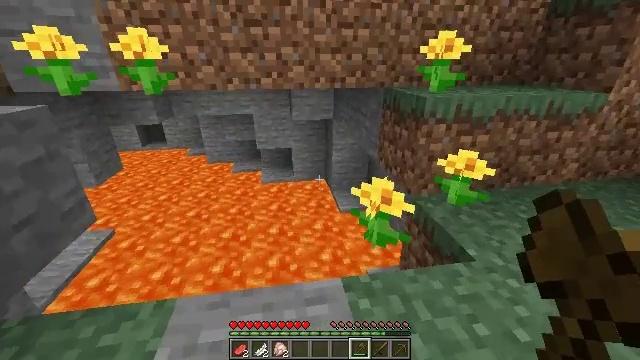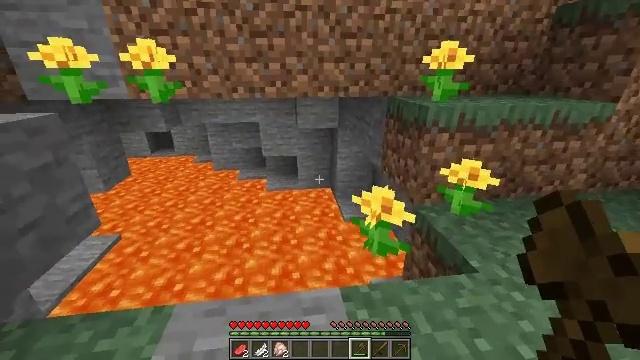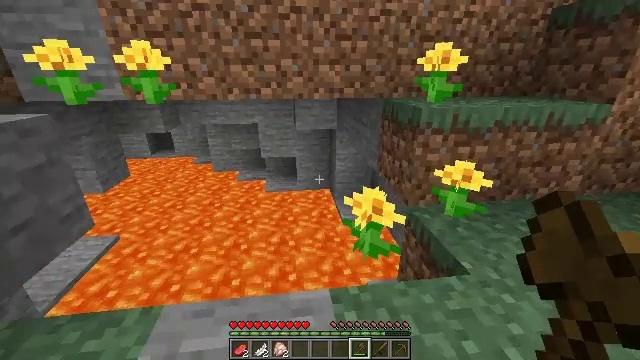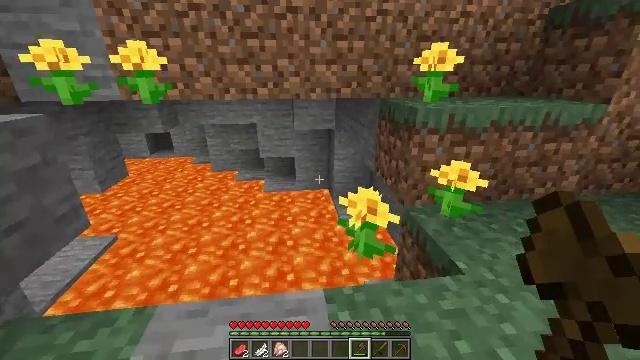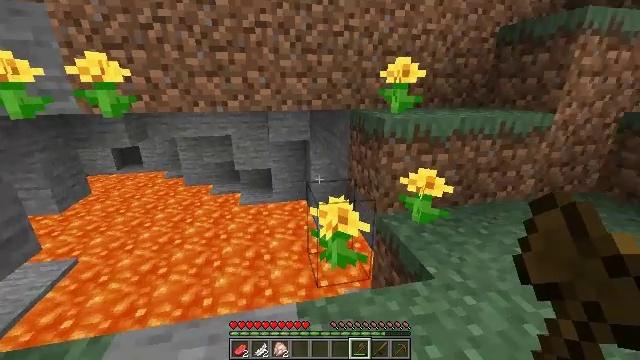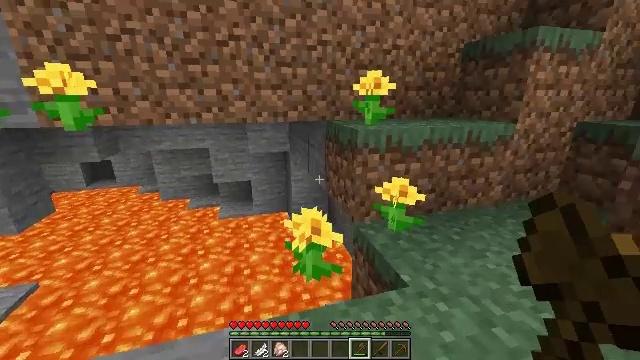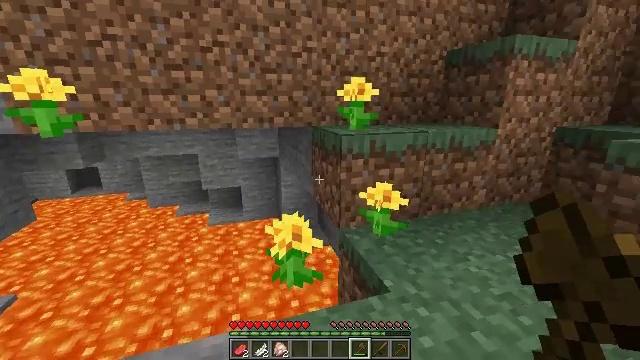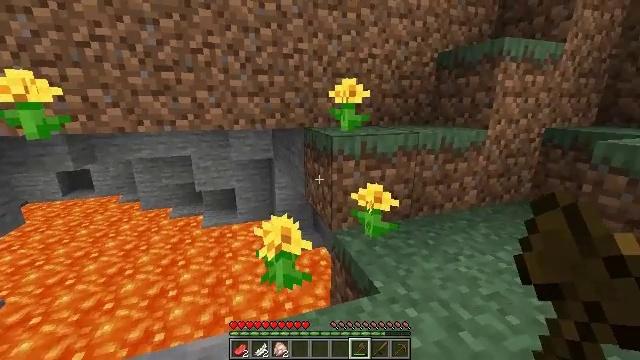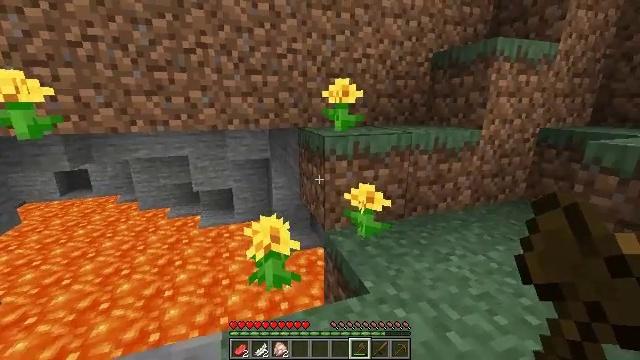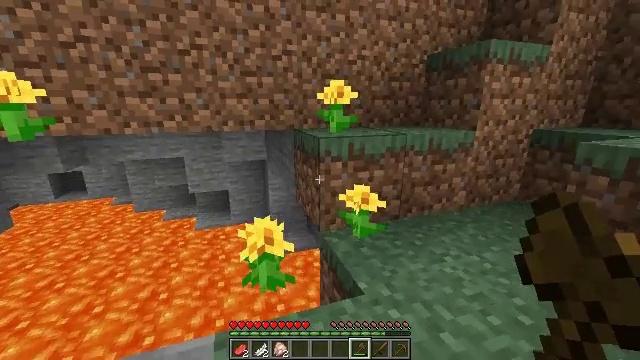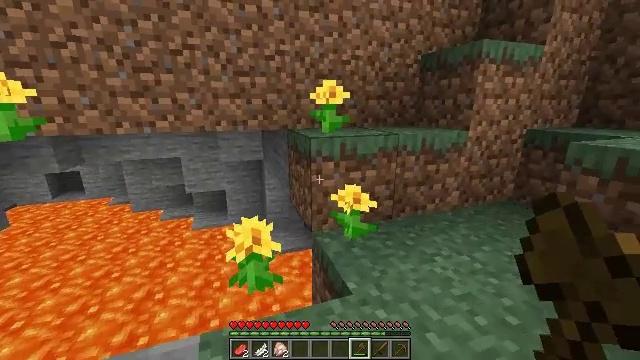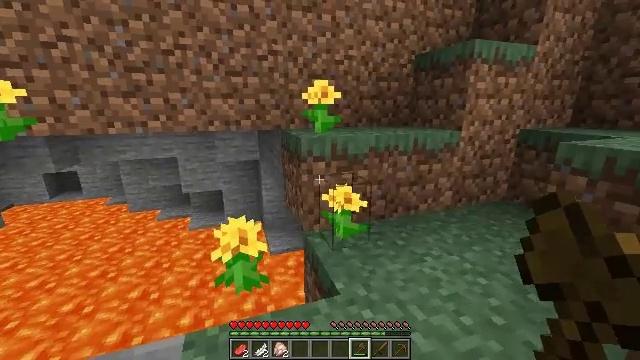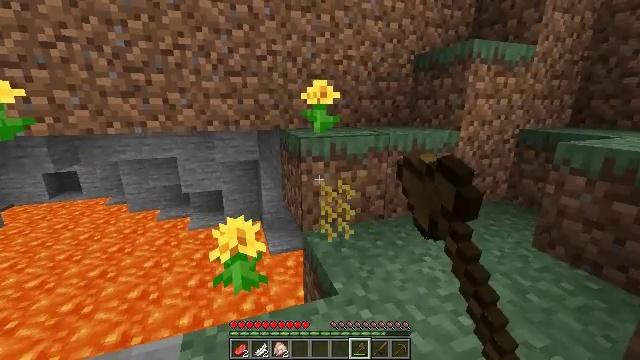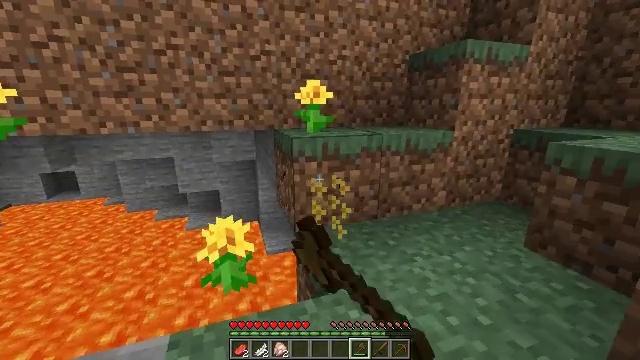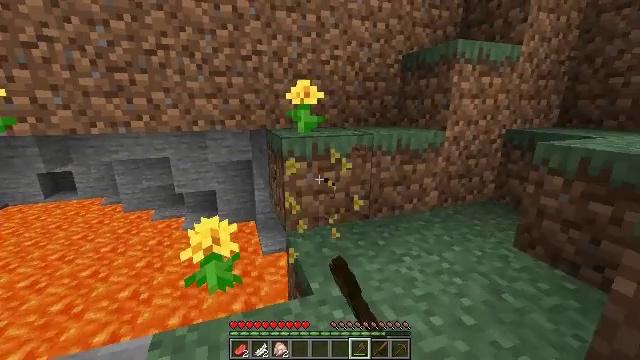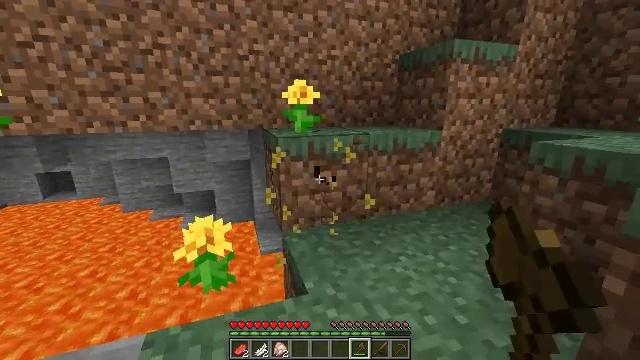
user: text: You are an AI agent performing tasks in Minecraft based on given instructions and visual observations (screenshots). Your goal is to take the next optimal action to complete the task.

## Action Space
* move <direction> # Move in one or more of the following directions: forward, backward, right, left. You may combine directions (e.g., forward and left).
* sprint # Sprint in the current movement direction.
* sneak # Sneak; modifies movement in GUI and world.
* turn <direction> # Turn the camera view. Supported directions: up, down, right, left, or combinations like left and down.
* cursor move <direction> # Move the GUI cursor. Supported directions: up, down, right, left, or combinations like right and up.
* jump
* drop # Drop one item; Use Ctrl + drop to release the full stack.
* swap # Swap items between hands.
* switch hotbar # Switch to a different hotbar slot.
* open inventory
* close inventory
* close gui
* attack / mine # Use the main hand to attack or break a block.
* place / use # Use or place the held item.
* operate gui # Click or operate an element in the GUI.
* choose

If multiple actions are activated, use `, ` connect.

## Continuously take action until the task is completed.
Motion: motion action
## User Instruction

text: Break the dandelion to obtain it.
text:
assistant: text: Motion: move right, sneak, turn left and up
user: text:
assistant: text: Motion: move right, sneak
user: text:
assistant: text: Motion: move right, sneak
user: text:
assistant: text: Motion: move right, sneak, turn right and up
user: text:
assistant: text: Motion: move right, sneak, turn right and up
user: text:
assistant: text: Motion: move right, sneak, turn right and up
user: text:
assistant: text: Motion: move right, sneak
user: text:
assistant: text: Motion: move right, sneak
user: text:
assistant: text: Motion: move right, sneak
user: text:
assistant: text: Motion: move right, sneak
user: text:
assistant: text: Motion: move right, sneak, attack / mine
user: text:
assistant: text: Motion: move right, sneak, attack / mine
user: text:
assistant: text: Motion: move right, sneak, attack / mine
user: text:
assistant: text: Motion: move right, sneak, attack / mine
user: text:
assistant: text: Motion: sneak, attack / mine
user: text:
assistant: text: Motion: sneak, attack / mine
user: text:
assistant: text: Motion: attack / mine